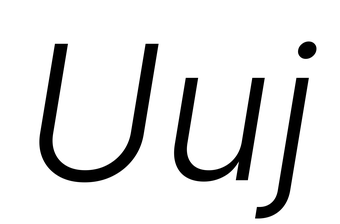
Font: Inter-Italic_Light_Italic